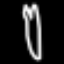
Label: fork